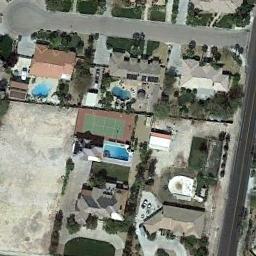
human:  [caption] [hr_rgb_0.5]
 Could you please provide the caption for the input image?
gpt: There are many different shapes and sizes of buildings next to the tennis courts .

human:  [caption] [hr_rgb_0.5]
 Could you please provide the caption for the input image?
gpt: The tennis court is next to some buildings and trees .

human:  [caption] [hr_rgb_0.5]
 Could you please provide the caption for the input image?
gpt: A group of people are playing on different tennis courts .

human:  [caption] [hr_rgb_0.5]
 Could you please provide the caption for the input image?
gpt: Tennis court and swimming pool in the middle of a residential area surrounded by trees .

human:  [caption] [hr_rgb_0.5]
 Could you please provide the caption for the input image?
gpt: There are some buildings around the tennis court .